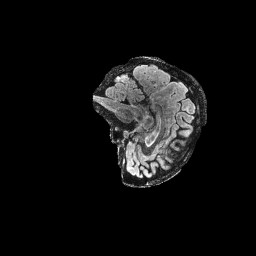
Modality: FLAIR
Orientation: sagittal
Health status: ill
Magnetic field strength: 3 T